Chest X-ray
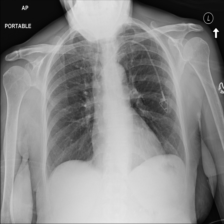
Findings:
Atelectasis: negative
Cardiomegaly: negative
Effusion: negative
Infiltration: negative
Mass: negative
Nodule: negative
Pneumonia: negative
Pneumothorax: negative
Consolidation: negative
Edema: negative
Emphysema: negative
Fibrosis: negative
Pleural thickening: negative
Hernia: negative